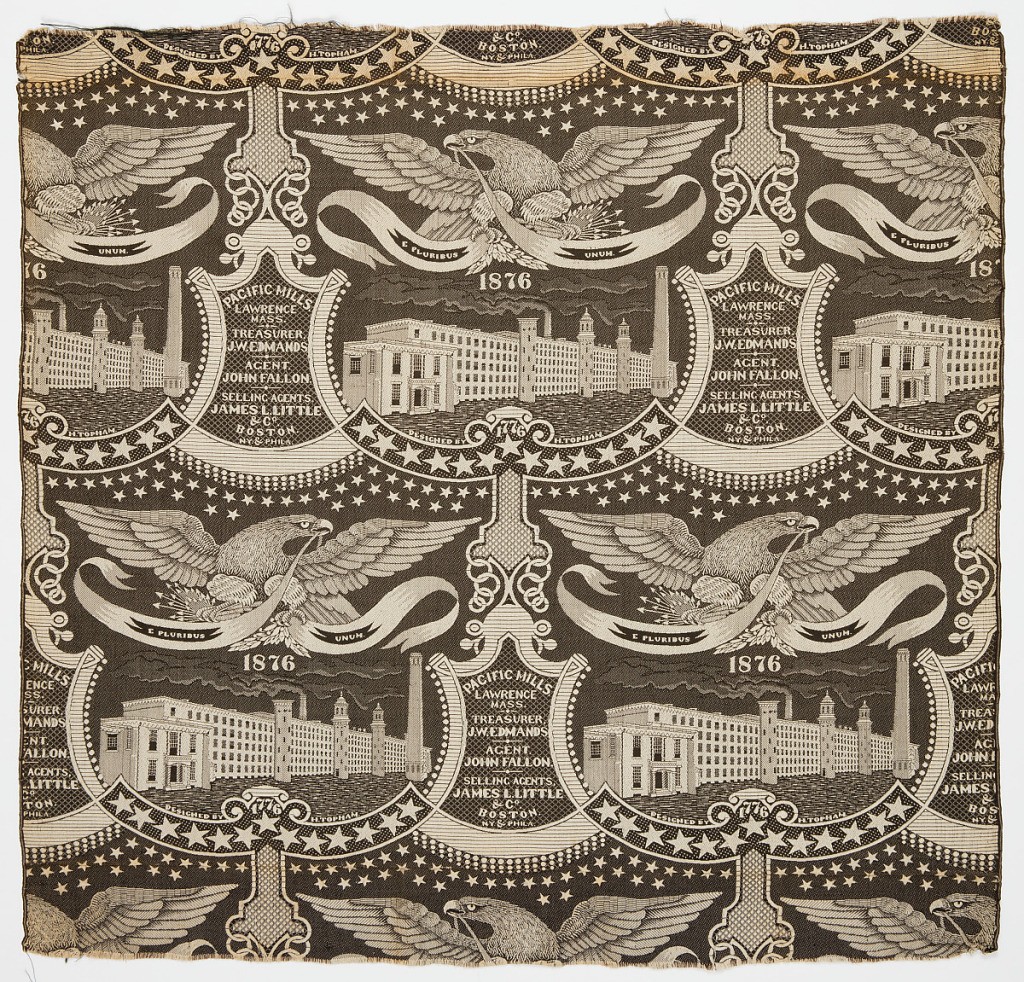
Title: Textile
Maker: Pacific Mills
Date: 1876
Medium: silk, cotton, wool Technique: jacquard woven
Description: Woven textile serves as a commemorative of the US centennial while promoting the textile manufacturer Pacific Mills of Lawrence, Massachusetts. Woven in black and cream, the composition has a bold graphic quality and depicts a broadly soaring eagle over a large modern factory enclosed in curvilinear frame. In between each factory is a plaque identifying the Treasurer, Agent and Selling Agent of the business.